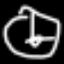
Label: clock